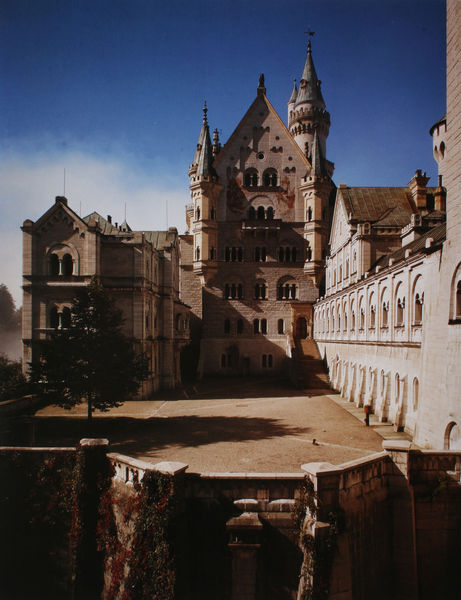
Titel: Schloss Neuschwanstein, oberer Burghof
Künstler: Georg Dollmann
Standort: Schwangau
Institution: Schloss Neuschwanstein
Schlagwörter: baum, berg, blau, blätter, gemälde, himmel, laub, schatten, weiß, wolken, stadt, braun, fenster, licht, säule, terasse, dach, gebäude, haus, schloss, weg, wolke, architektur, barock, mensch, spitze, stein, öl, häuser, brüstung, kirche, sonne, person, gotik, renaissance, rund, turm, garten, deutschland, balkon, terrasse, bogen, fassade, abhang, fels, giebel, mauer, hof, markt, platz, rand, rundbogen, treppe, könig, hoch, tor, zinnen, balkone, galerie, klippe, foto, fotografie, bögen, erker, innenhof, burg, bayern, türmchen, türme, balustrade, abgrund, arkaden, wappen, sims, gesims, efeu, seitenschiff, romanik, historismus, graben, stadtmauer, geschosse, ballustrade, turmspitzen, ludwig, antenne, rundbogenfenster, blendbogen, fensterfront, wetterhahn, biforium, neugotisch, blitzableiter, märchenschloss, neuschwanstein, schloss neuschwanstein, spitzturm, schattten, erhabenheit, fotograf, burghof, stieg, neoromantik, schloßhof, säulenfenster, #+baum hof, archaden